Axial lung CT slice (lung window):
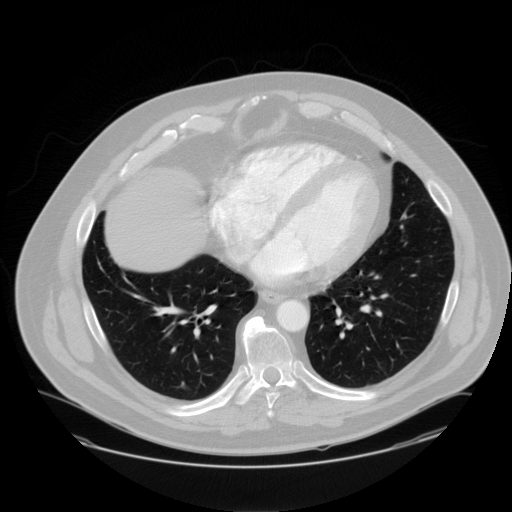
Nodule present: no